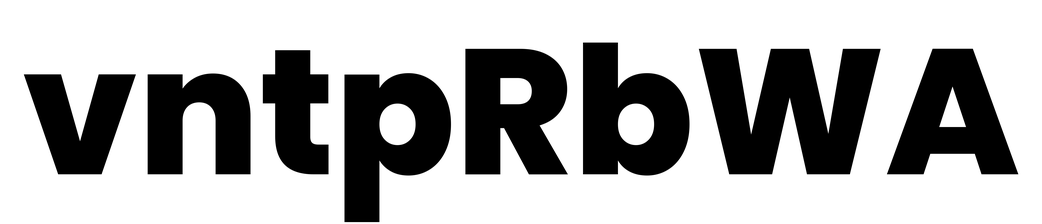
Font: Poppins-ExtraBold